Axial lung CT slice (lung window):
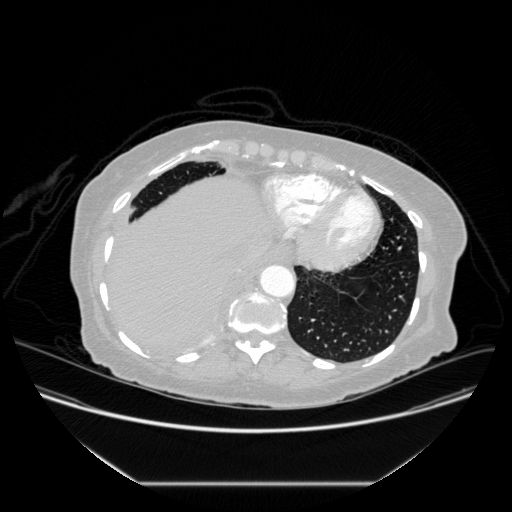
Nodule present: no